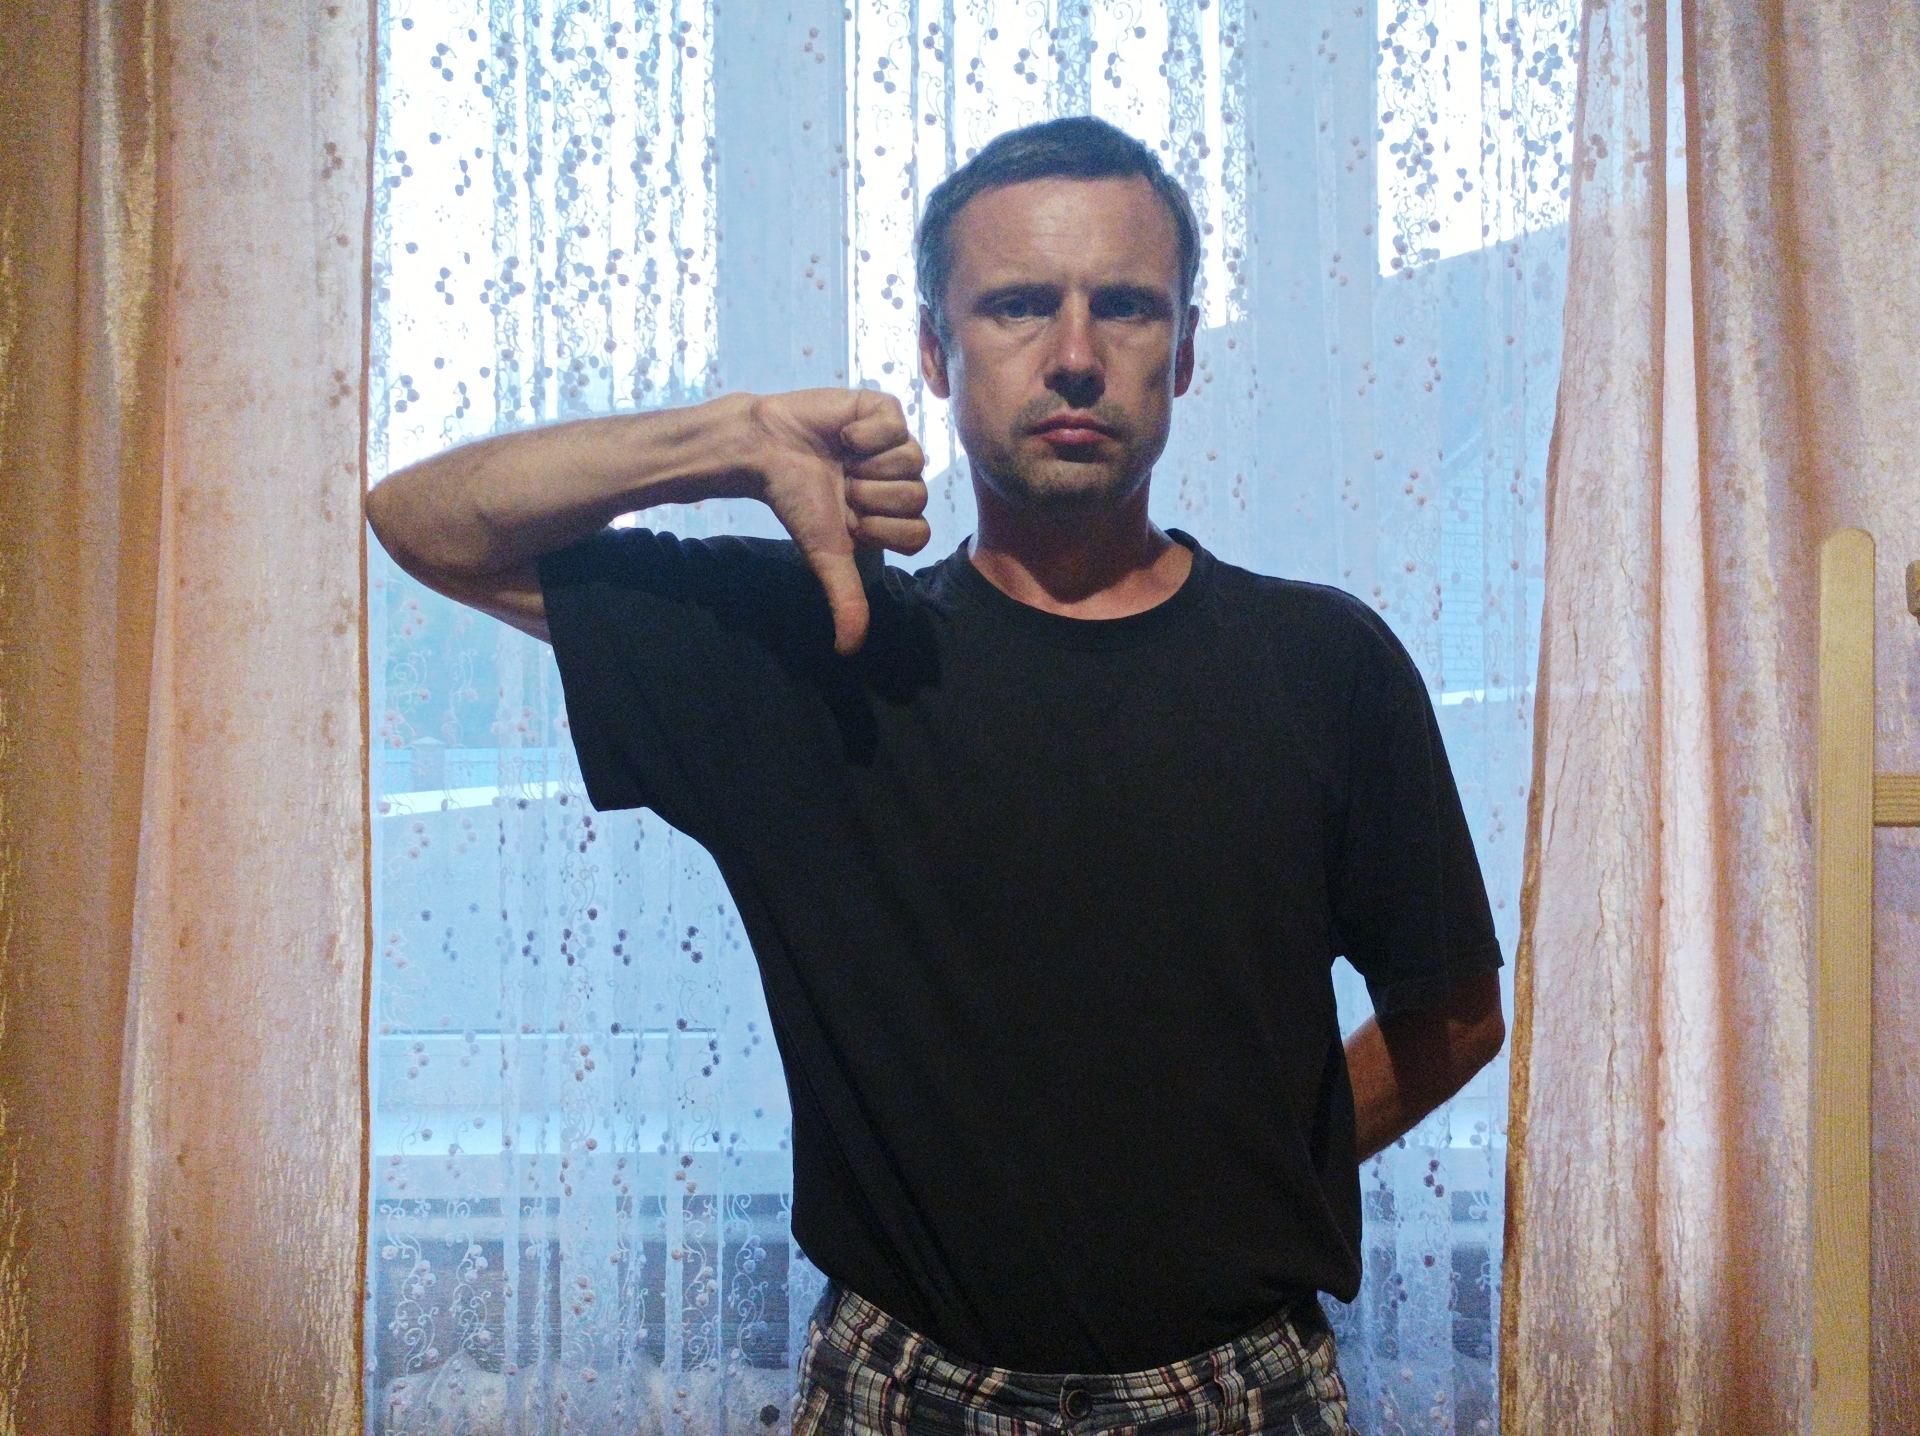
Label: noise